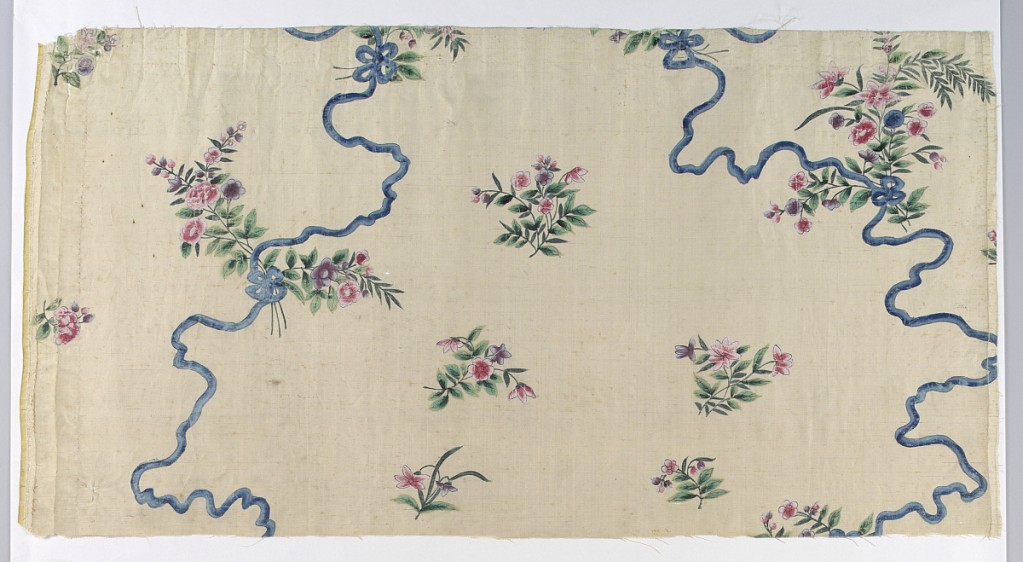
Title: Textile fragments
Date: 18th century
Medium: silk Technique: painted on plain weave
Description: Six fragments of yellow silk painted in polychrome tempera. Design shows sprays of roses, some held in place by ribbons connected with another spray.